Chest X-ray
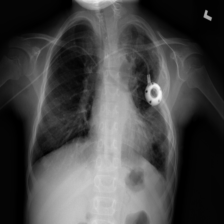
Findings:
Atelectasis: negative
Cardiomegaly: negative
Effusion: negative
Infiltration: negative
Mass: negative
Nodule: negative
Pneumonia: negative
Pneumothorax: negative
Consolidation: negative
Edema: negative
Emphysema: negative
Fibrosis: negative
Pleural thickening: negative
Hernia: negative